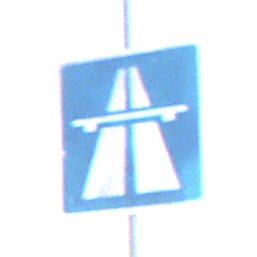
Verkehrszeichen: Autobahn
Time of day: SunriseSunset
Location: Outdoor (Nature)
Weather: PartlyCloudy
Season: NotSpecified
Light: Natural